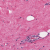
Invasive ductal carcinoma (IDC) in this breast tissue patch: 1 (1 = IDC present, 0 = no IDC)